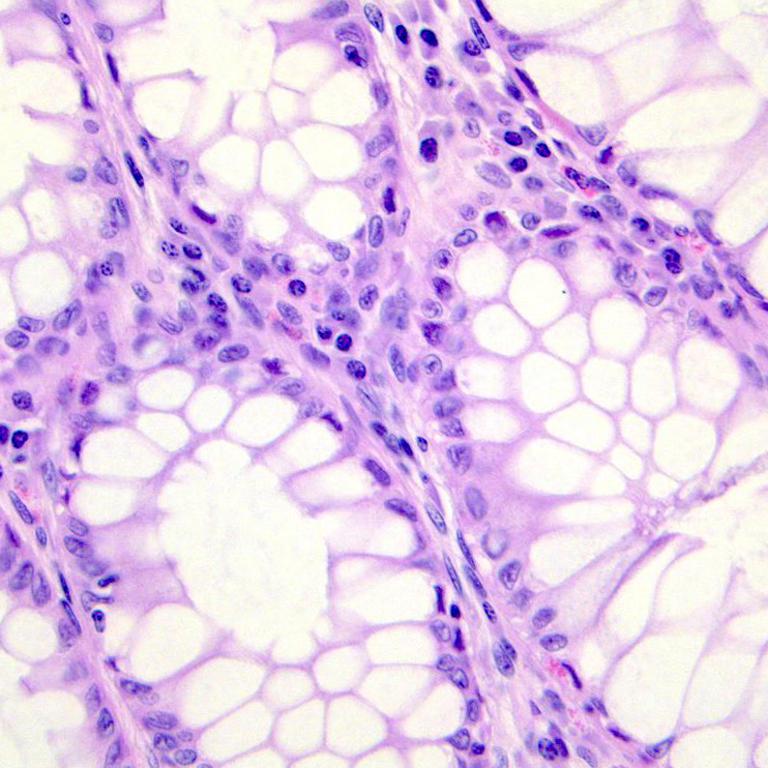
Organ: colon
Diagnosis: benign